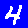
Digit: 4